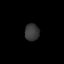
Tissue: skin
Cell type: Others
Senescence score: 0.2406
Nuclear area (px): 240
Mean DAPI intensity: 56.492